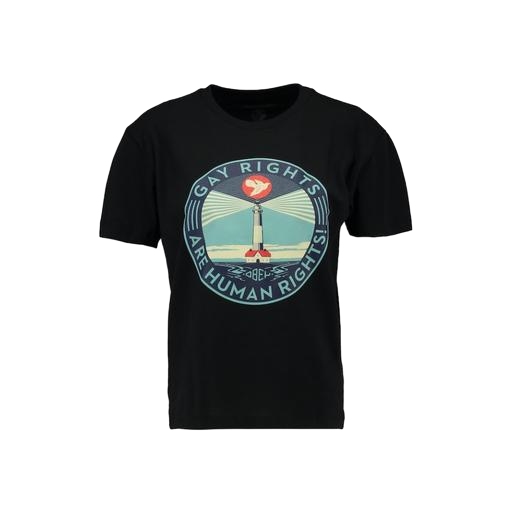
graphic t-shirt, great t-shirt, black graphic t-shirt, white background